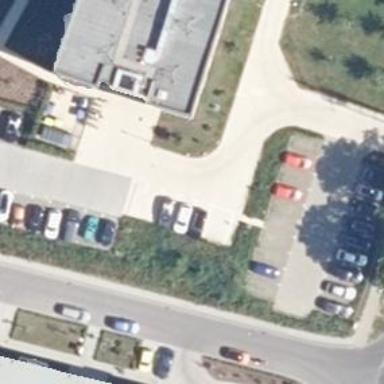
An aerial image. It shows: Road serving as parking aisle.